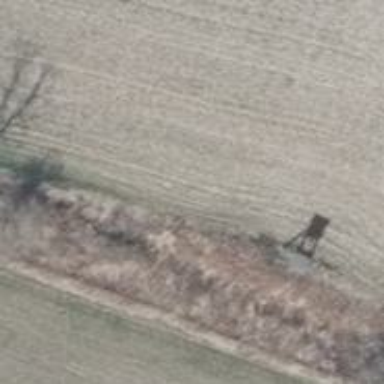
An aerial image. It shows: Hunting stand.